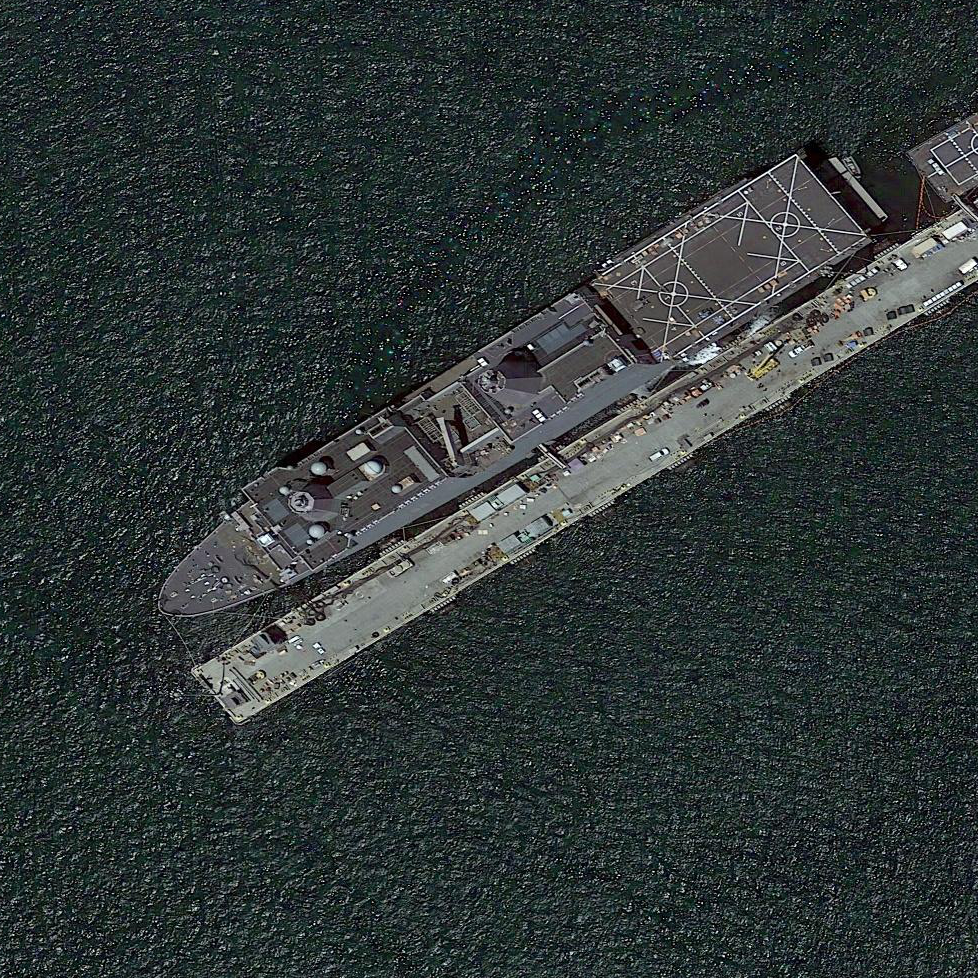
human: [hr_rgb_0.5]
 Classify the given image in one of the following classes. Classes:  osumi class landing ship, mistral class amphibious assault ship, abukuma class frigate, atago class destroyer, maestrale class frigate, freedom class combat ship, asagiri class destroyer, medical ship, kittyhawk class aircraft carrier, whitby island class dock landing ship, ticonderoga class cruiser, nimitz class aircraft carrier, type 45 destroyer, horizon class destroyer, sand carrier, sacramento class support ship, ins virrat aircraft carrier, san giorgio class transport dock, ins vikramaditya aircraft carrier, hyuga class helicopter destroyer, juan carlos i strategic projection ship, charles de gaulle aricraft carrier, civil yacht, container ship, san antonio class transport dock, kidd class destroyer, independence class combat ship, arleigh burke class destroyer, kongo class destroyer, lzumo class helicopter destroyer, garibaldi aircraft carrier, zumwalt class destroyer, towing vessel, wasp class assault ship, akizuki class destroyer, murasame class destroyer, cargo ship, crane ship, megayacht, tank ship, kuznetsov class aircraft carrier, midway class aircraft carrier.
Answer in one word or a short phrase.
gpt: San Antonio class transport dock